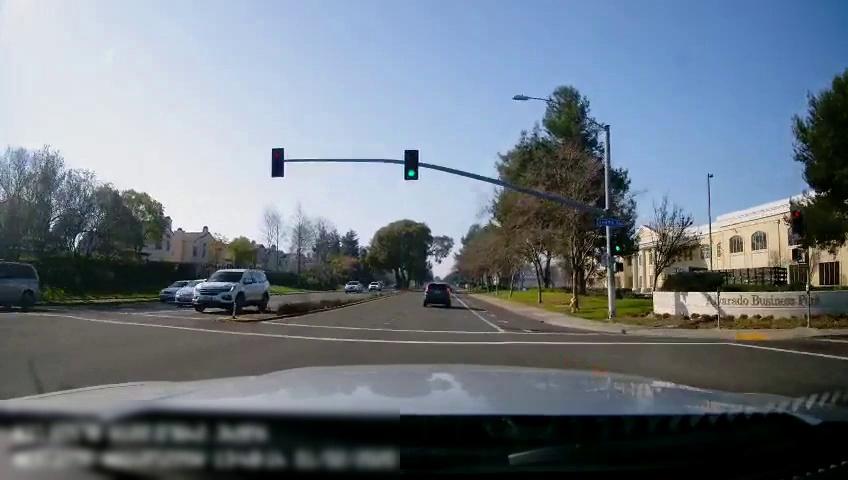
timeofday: Day
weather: Sunny
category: Drivable Space
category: Drivable Space
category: Vehicles | Car
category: Vehicles | SUV
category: Vehicles | Car
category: Vehicles | SUV
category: Vehicles | Car
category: Vehicles | SUV
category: Vehicles | SUV
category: Lanes | Current Lane
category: Traffic | Lights
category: Traffic | Lights
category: Traffic | Lights